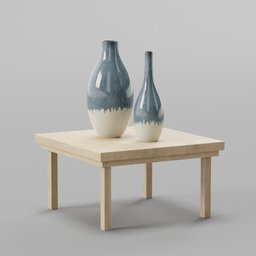
Label: decoration